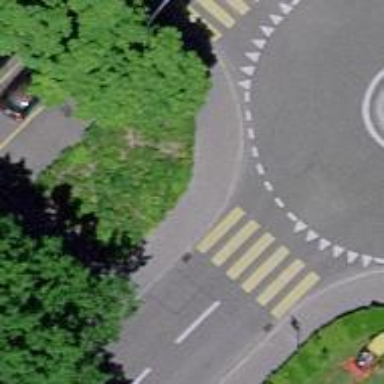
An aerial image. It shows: Kerb barrier.